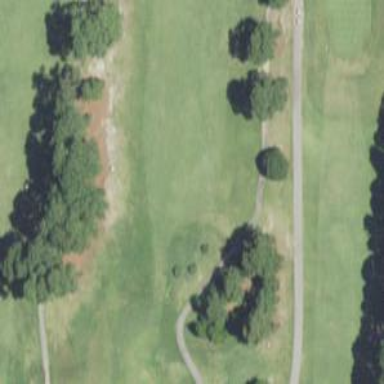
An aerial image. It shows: View of golf hole.